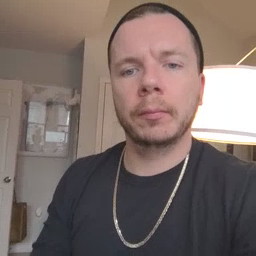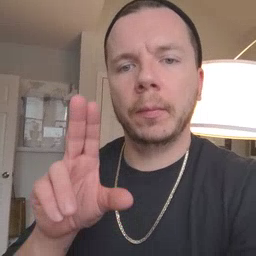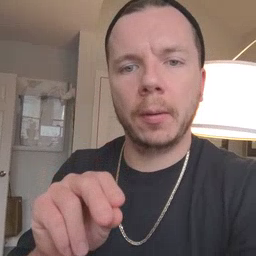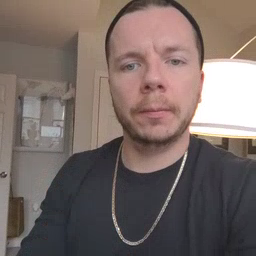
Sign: no